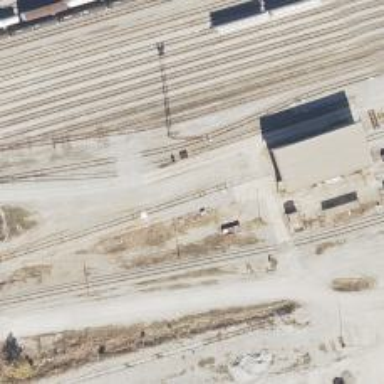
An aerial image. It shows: Rail spur service.